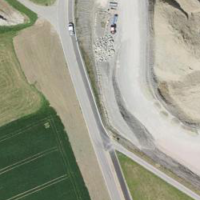
EUNIS habitat code: 25
Species observed at this site:
Tussilago farfara